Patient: sex M, age 62
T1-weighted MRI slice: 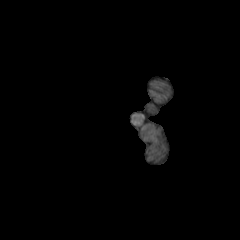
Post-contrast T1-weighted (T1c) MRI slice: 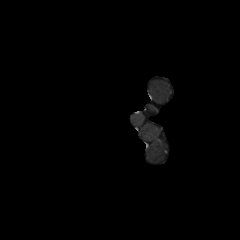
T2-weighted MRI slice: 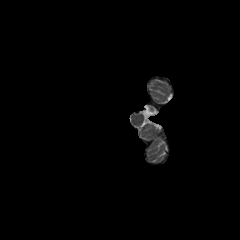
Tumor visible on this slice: no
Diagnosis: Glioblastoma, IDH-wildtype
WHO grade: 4